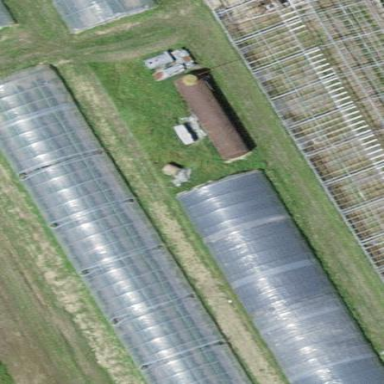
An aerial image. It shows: Greenhouse.